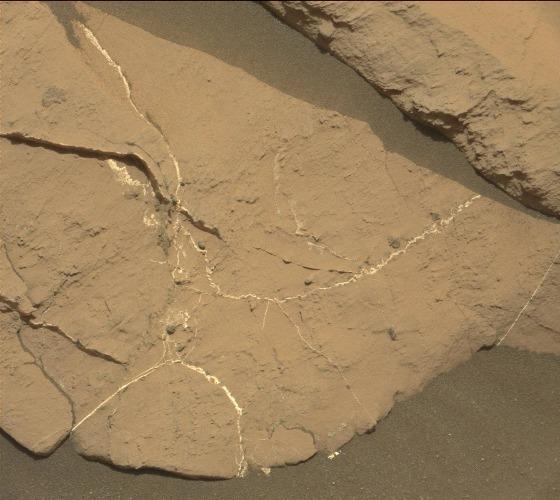
Terrain classes present: Bedrock, Gravel / Sand / Soil, Shadow